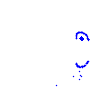
Particle: pion